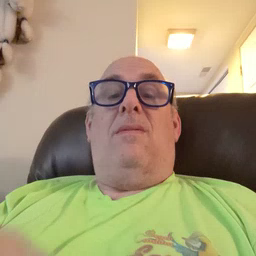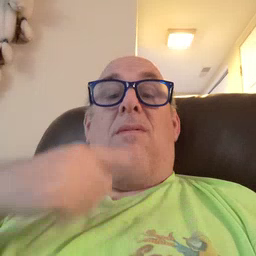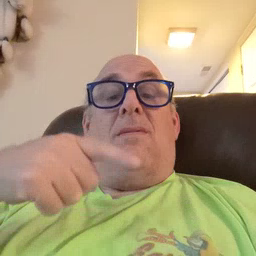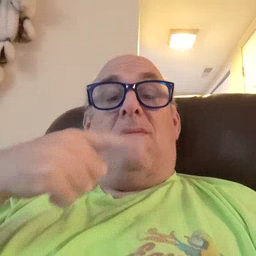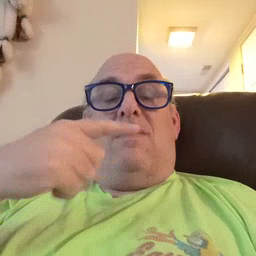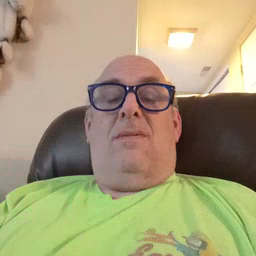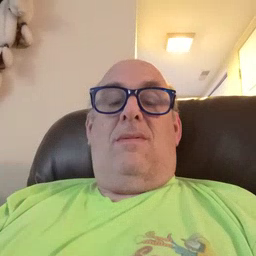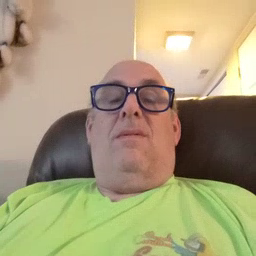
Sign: say